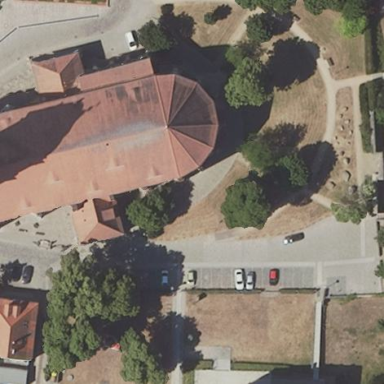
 functioning as place of worship. The church is popular tourist attraction."